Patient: sex F, age 59
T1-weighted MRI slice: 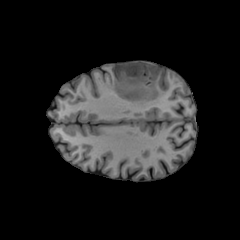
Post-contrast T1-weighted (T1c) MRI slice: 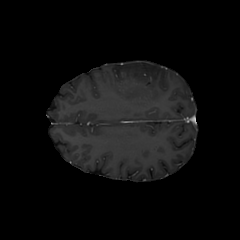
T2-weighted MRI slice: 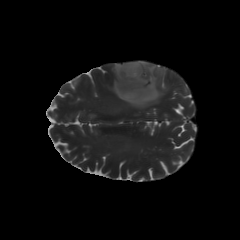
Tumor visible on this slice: yes
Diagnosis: Astrocytoma, IDH-mutant
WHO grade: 3